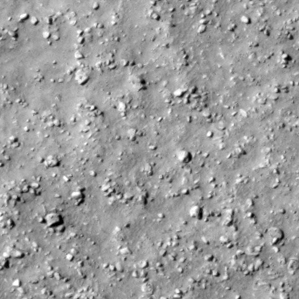
Label: non_frost